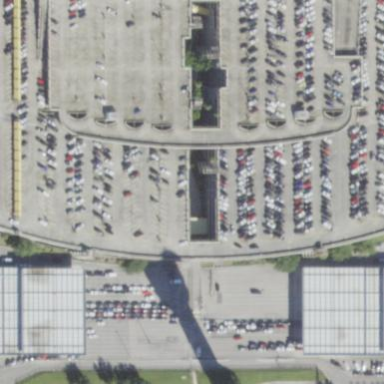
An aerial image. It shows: Multi-storey parking building.